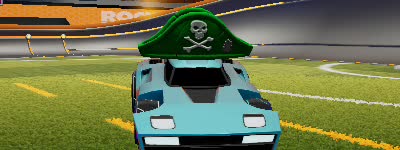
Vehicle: breakout